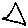
Label: triangle